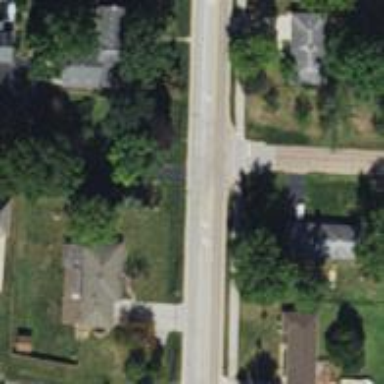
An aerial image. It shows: Stop road.